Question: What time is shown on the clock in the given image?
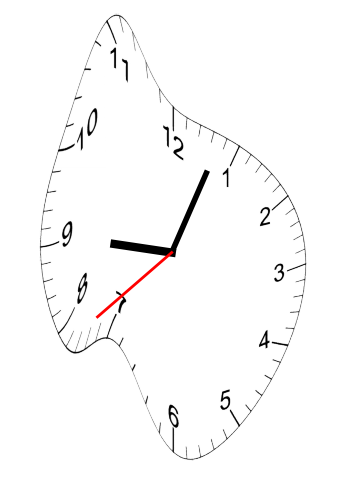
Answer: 09:03:38